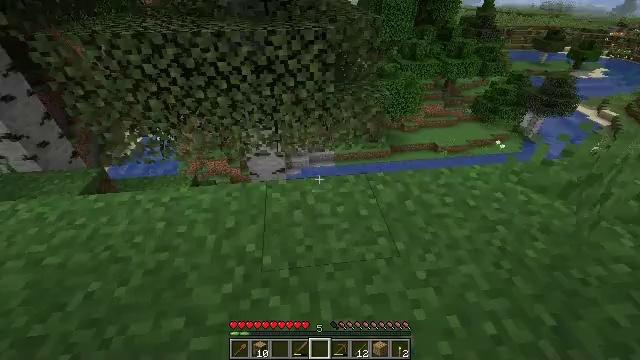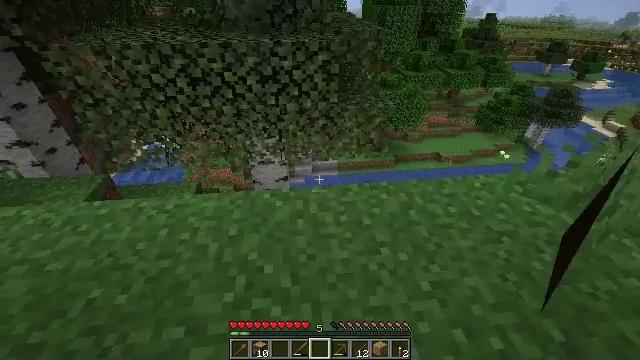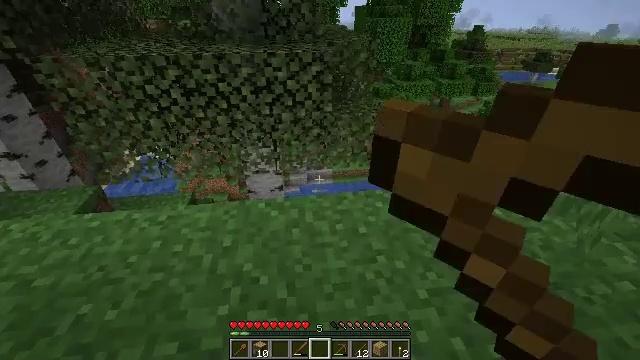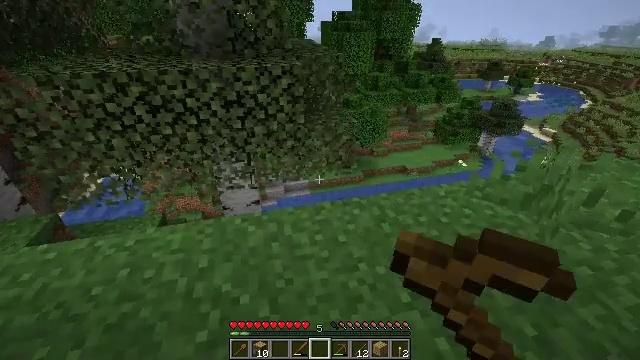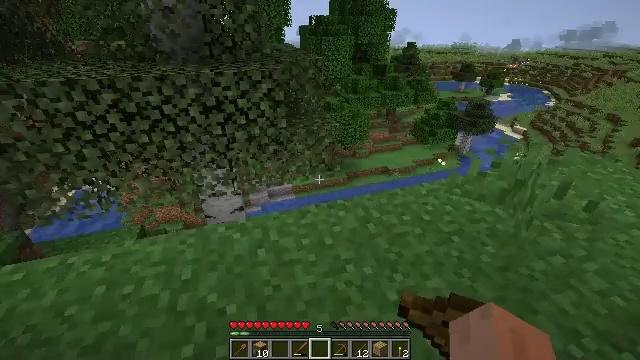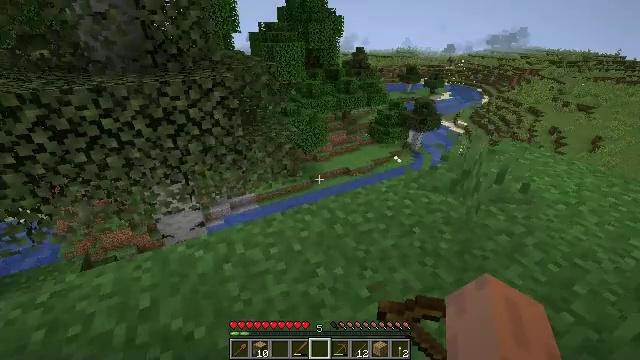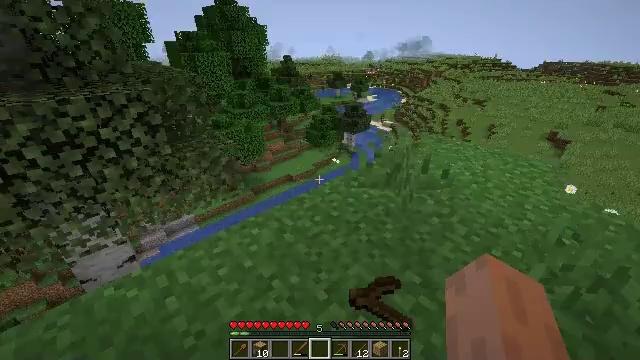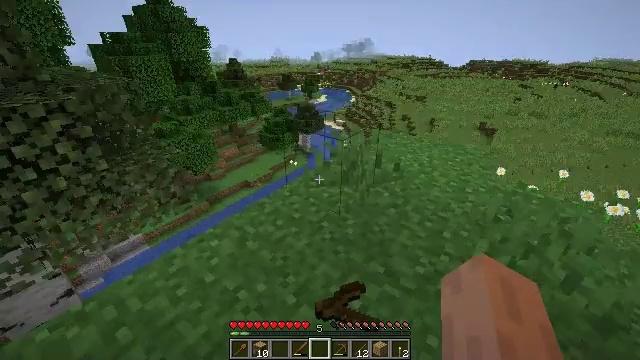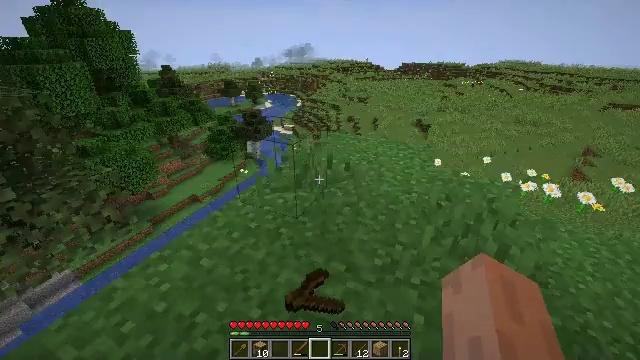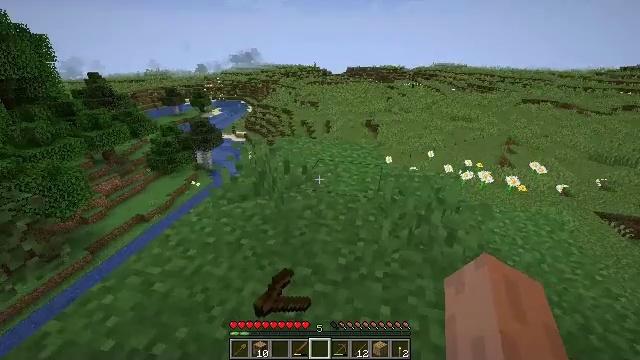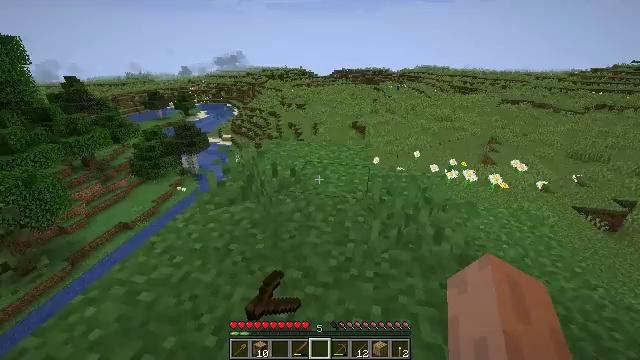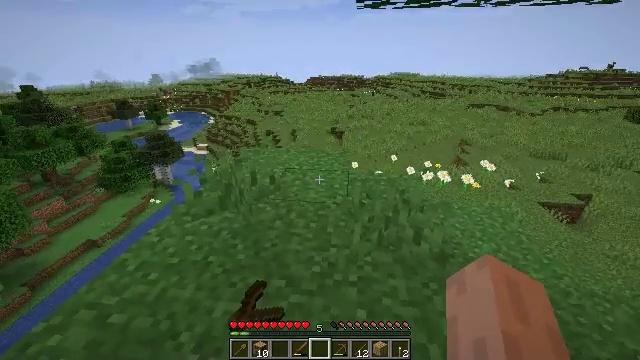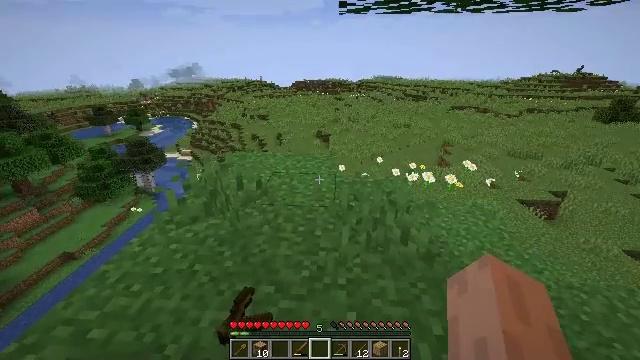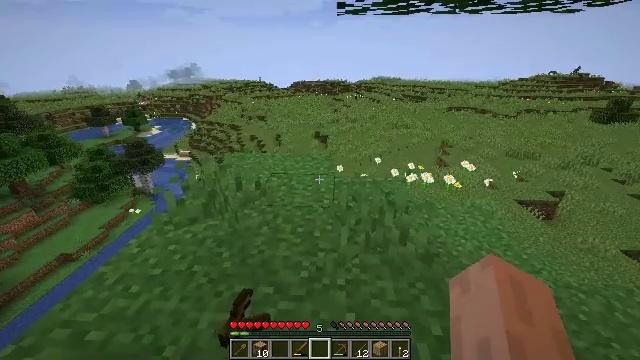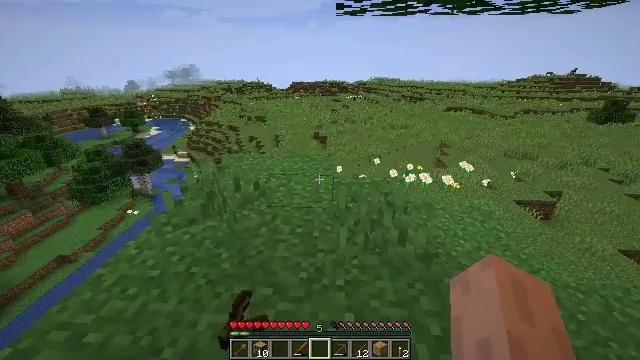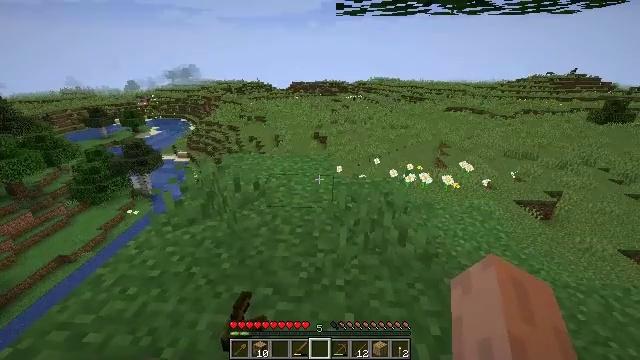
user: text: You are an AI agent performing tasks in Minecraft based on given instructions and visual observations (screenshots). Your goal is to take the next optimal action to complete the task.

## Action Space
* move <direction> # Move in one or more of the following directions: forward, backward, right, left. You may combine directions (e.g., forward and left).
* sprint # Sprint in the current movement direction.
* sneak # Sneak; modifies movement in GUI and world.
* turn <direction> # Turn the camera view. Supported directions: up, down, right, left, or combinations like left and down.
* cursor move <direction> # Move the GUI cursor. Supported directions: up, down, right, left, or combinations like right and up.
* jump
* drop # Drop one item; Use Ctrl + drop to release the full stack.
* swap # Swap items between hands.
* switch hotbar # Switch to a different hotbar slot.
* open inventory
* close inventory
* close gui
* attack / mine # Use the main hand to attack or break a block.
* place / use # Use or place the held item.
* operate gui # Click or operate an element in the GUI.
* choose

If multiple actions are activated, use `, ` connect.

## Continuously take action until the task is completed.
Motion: motion action
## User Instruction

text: Use your axe to get birch logs.
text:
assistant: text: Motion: turn up, drop
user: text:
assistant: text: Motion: turn right and up, drop
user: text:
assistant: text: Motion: turn right and up
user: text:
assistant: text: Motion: turn right
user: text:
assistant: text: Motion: turn right and up
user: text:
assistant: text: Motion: turn right and up
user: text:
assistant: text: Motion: turn right
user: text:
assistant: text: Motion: turn right
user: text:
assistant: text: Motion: turn right
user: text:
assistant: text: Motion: turn right
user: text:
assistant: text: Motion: turn right and up
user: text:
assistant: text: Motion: turn right
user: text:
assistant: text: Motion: no_op
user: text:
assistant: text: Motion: no_op
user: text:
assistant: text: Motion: no_op
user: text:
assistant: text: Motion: no_op
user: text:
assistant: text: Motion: no_op
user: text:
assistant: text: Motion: no_op
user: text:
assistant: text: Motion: turn right
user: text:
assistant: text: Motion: turn right and down
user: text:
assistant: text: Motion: turn right and down
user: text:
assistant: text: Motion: turn right and down
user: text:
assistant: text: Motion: no_op
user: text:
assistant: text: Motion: no_op
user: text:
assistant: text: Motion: no_op
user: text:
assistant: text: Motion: no_op
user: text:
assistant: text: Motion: no_op
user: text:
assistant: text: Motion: turn left
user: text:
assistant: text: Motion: turn left
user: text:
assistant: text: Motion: no_op